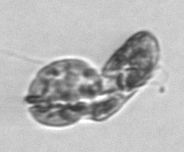
Label: Karenia